Aerial crown-view tile of a tropical tree (Barro Colorado Island, Panama), acquired 20250317:
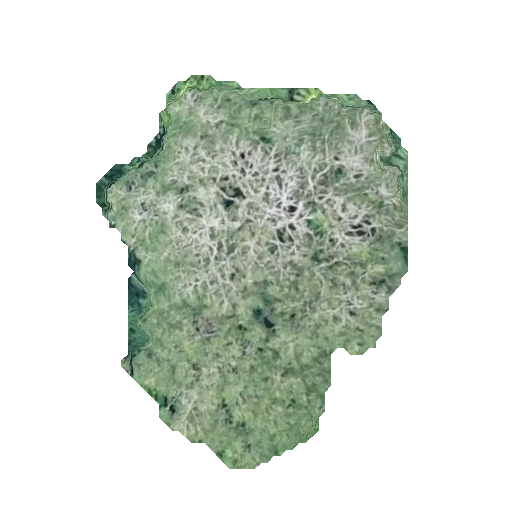
Species: Tabebuia rosea
GBIF accepted scientific name: Tabebuia rosea
Crown area: 128.85 m²